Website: home-depot
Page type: payment
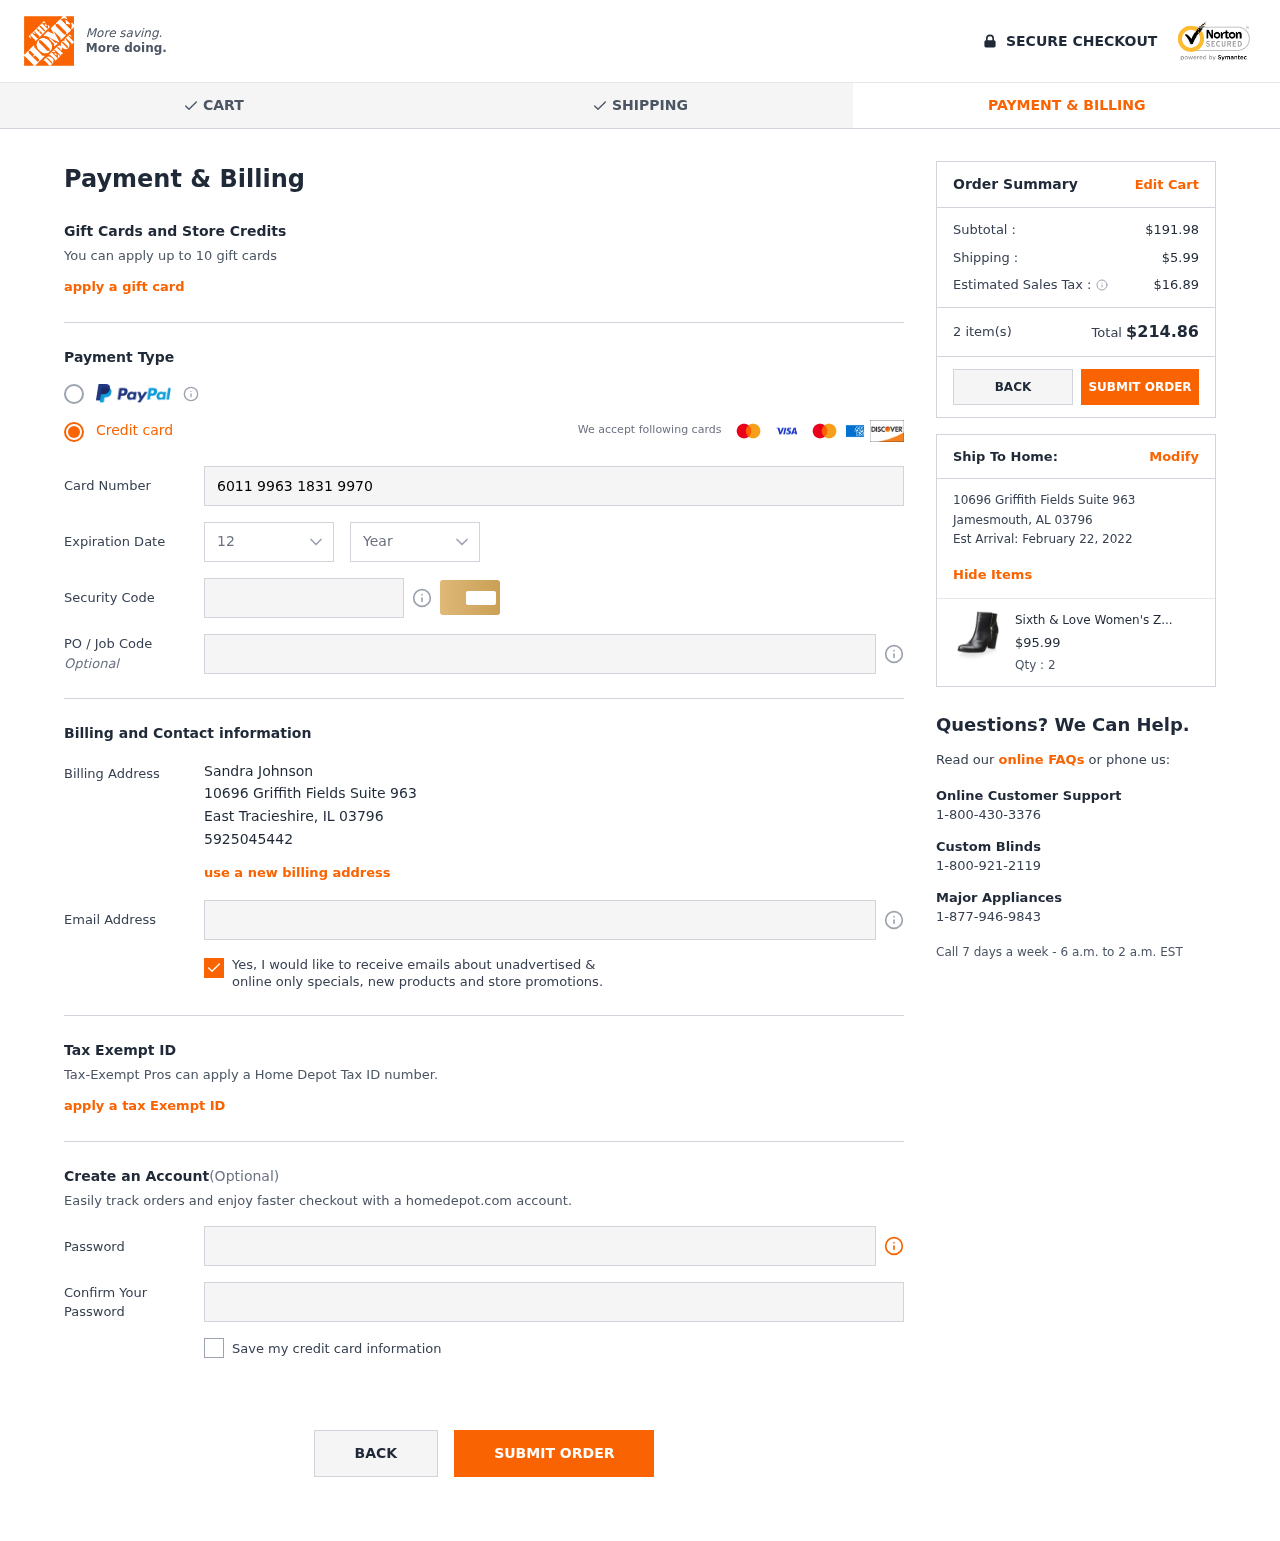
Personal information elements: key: PII_CARD_CVV
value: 066
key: PII_CARD_EXPIRY_MONTH
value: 12
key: PII_CARD_EXPIRY_YEAR
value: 28
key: PII_CARD_NUMBER
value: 6011 9963 1831 9970
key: PII_CITY
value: East Tracieshire
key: PII_CITY2
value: Jamesmouth
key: PII_EMAIL
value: sandra.johnson@yahoo.com
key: PII_FULLNAME
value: Sandra Johnson
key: PII_PHONE
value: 5925045442
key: PII_POSTCODE
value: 03796
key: PII_POSTCODE2
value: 03796
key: PII_STATE_ABBR
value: IL
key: PII_STATE_ABBR2
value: AL
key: PII_STREET
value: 10696 Griffith Fields Suite 963
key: PII_STREET2
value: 10696 Griffith Fields Suite 963
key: PII_POSTCODE_FULL
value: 03796
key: PII_POSTCODE_NUMERIC
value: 3796
Product elements: key: PRODUCT1_NAME
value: Sixth & Love Women's Zip Bootie, Black, 5.5 M US
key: PRODUCT1_PRICE
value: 95.99
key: PRODUCT1_QUANTITY
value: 2
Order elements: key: ORDER_SUBTOTAL
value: $191.98
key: ORDER_SHIPPING_COST
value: $5.99
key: ORDER_TAX
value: $16.89
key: ORDER_NUM_ITEMS
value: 2 item(s)
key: ORDER_TOTAL
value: $214.86
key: ORDER_DELIVERY_DATE
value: February 22, 2022